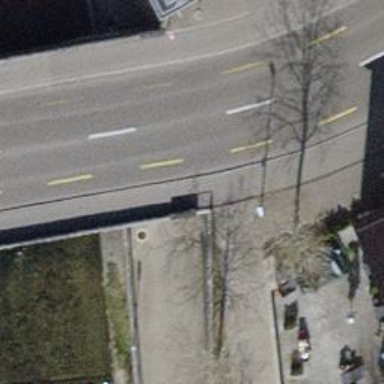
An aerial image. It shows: Wall barrier.